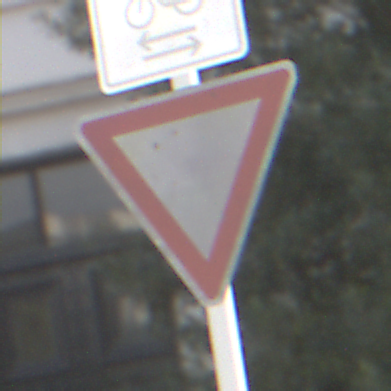
Verkehrszeichen: VorfahrtGewaehren
Zusatzzeichen oben: RichtungsangabeDurchPfeile9
Umgebung: Outdoor, Urban
Tageszeit: MorningAfternoon
Wetter: PartlyCloudy
Licht: Natural
Jahreszeit: NotSpecified
Kontrast: HighContrast